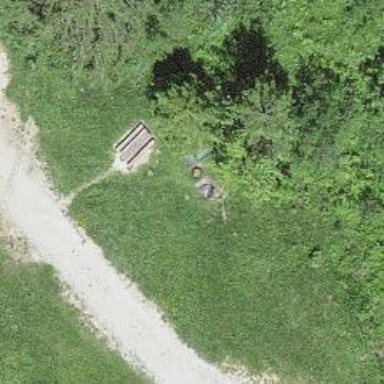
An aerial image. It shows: Picnic table located in leisure land area.